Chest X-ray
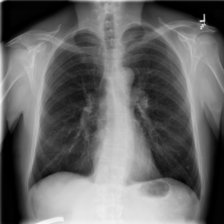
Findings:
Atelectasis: negative
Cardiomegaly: negative
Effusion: negative
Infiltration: negative
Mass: negative
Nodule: negative
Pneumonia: negative
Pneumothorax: negative
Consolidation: negative
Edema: negative
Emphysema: negative
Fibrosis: negative
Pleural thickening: negative
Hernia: negative